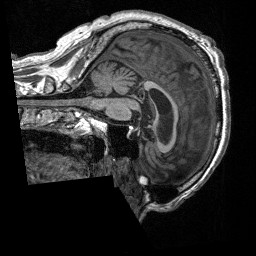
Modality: T1w
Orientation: sagittal
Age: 64
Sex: male
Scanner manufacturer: siemens
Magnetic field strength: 3 T
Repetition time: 2.4 s
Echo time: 0.00226 s